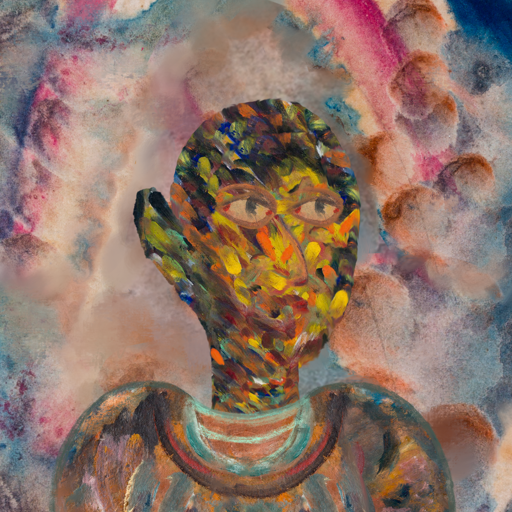
Background: Rupkatha, Head And Neck Side: An_Impression, Face Side: GypsyMother, Bust: Boggyland, Hair Side: Blank, Head Accessory: Blank, Second Necklace: Blank, Necklace: Blank, Baby: Blank